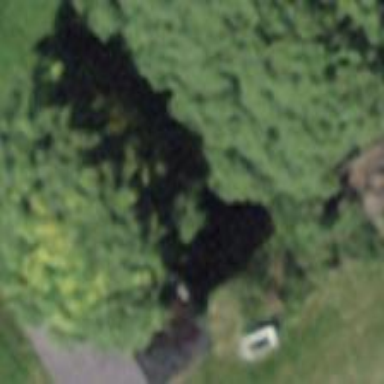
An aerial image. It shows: Barn.